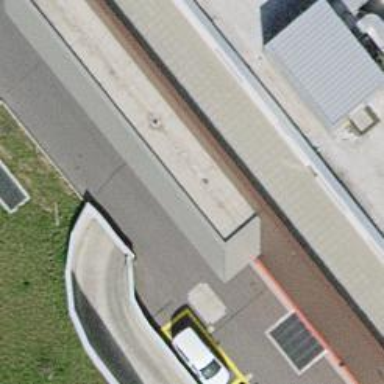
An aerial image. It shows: Parking aisle service road with tunnel.